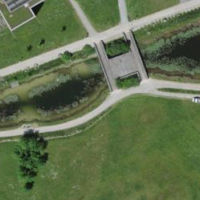
EUNIS habitat code: 53
Species observed at this site:
Echium vulgare